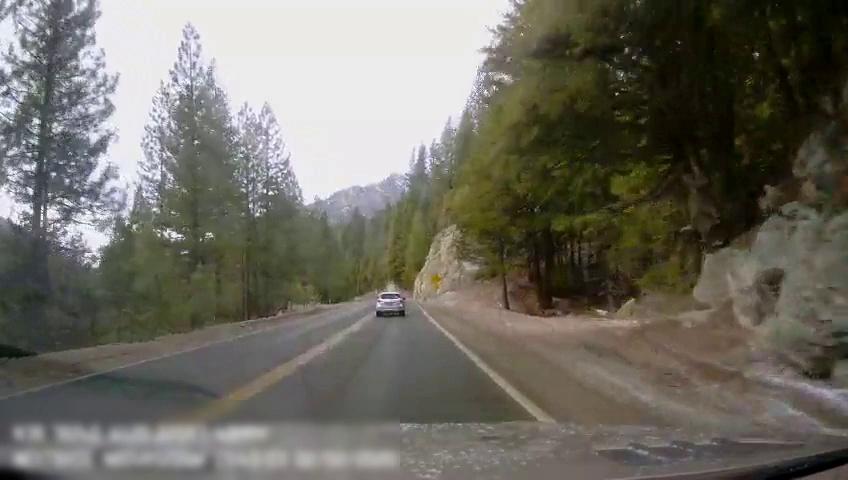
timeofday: Day
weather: Sunny
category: Drivable Space
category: Vehicles | SUV
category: Lanes | Alternate Lane
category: Lanes | Current Lane
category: Lanes | Opposite Lane
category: Lanes | Opposite Lane
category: Traffic | Signs